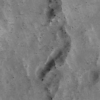
Label: not_dusty